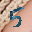
Label: 5